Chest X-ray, AP view. Patient: 54 years old, sex F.
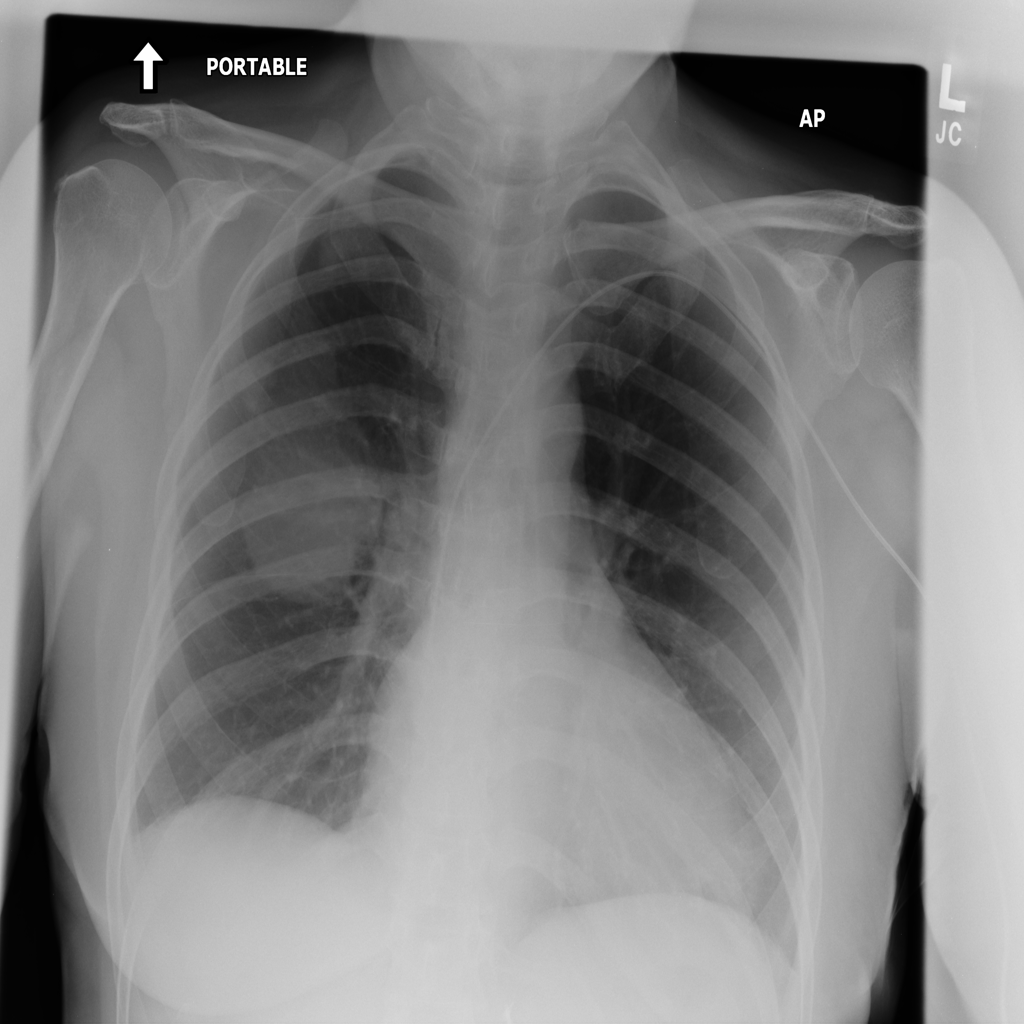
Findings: No Finding